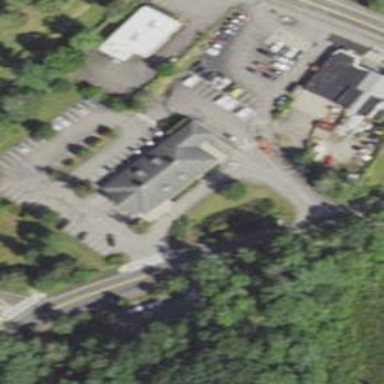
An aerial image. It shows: Post office.